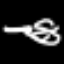
Label: fork